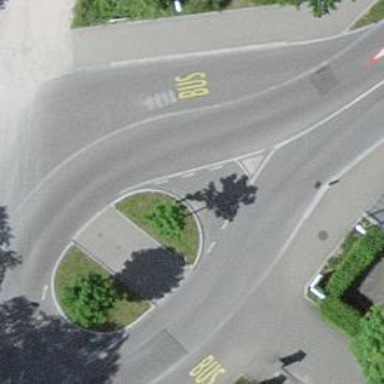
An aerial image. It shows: Bus stop with designated public transport stop position.